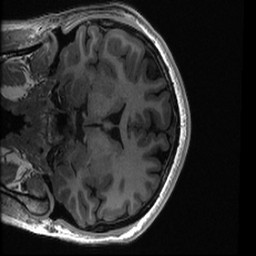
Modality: T1w
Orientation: coronal
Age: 19
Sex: female